【题型】解答题　【知识点】立体几何　【难度】medium
刻画空间的弯曲性是几何研究的重要内容，用曲率刻画空间的弯曲性，规定：多面体顶点的曲率等于 \(2\pi\) 与多面体在该点的面角之和的差，其中多面体的面的内角叫做多面体的面角，角度用弧度制。例如：正四面体每个顶点均有 3 个面角，每个面角均为 \(\frac{\pi}{3}\)，故其各个顶点的曲率均为 \(2\pi - 3 \times \frac{\pi}{3} = \pi\)。如图，在直三棱柱 \(ABC-A_1B_1C_1\) 中，点 \(A\) 的曲率为 \(\frac{2\pi}{3}\)，\(N\)，\(M\) 分别为 \(AB\)，\(CC_1\) 的中点，且 \(AB = AC\)，\(AA_1 = 2AB\).

(1) 求异面直线 \(CN\) 和 \(B_1M\) 所成角；

(2) 求二面角 \(A-MB_1-C_1\) 的正切值.
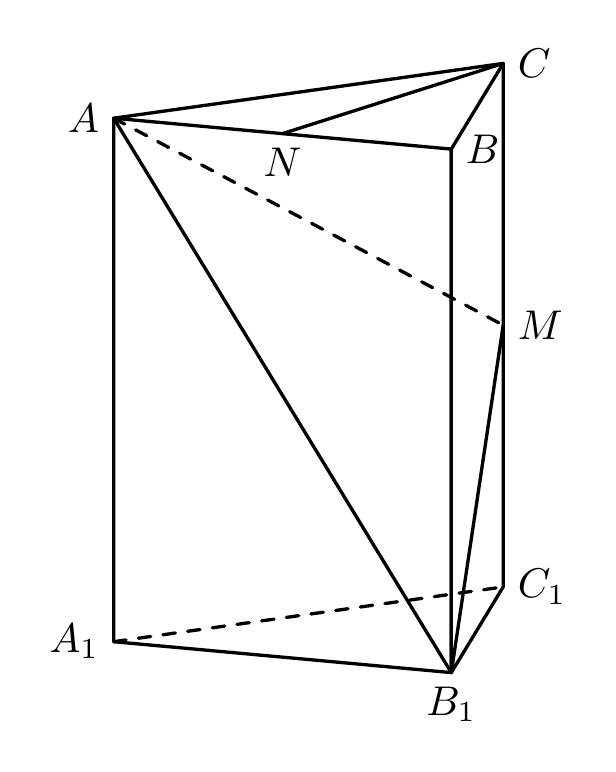
【解答】
【详解】(1) 在直三棱柱 \(ABC-A_1B_1C_1\) 中，\(AA_1 \perp\) 平面 \(ABC\)，\(AC,AB \subset\) 平面 \(ABC\)，
则 \(AA_1 \perp AC\)，\(AA_1 \perp AB\)，所以点 \(A\) 的曲率为 \(2\pi - 2 \times \frac{\pi}{2} - \angle BAC = \frac{2\pi}{3}\)，

所以 \(\angle BAC = \frac{\pi}{3}\)，所以 \(\triangle ABC\) 为正三角形.

取 \(BB_1\) 中点 \(P\)，连 \(CP\)，
则 \(CM \parallel B_1P\)，\(CM = B_1P\)，
所以四边形 \(CMB_1P\) 为平行四边形，
所以 \(CP \parallel B_1M\)，

所以 \(\angle PCN\) 即为异面直线 \(CN\) 和 \(B_1M\) 所成角.

设 \(AB = AC = 1\)，则可得 \(CN = \frac{\sqrt{3}}{2}\)，\(CP = \sqrt{2}\)，\(NP = \frac{\sqrt{5}}{2}\)，
\[
\cos\angle PCN = \frac{CP^2 + CN^2 - NP^2}{2CP \cdot CN} = \frac{\sqrt{6}}{4},
\]
即异面直线 \(CN\) 和 \(B_1M\) 所成角为 \(\arccos\frac{\sqrt{6}}{4}\).

(2) 取 \(BC\) 的中点 \(F\)，连接 \(AF\)，则 \(AF \perp BC\)，
因为 \(BB_1 \perp\) 平面 \(ABC\)，\(AF \subset\) 平面 \(ABC\)，所以 \(BB_1 \perp AF\)，
因为 \(BB_1 \cap BC = B\)，\(BB_1,BC \subset\) 平面 \(BB_1C_1\)，所以 \(AF \perp\) 平面 \(BB_1C_1\)，
所以 \(AF \perp MB_1\)，

过 \(F\) 作 \(MB_1\) 的垂线，垂足为 \(H\)，连接 \(AH\)，

则 \(MB_1 \perp FH\)，又 \(AF \cap FH = F\)，\(AF,FH \subset\) 平面 \(AFH\)，所以 \(MB_1 \perp\) 平面 \(AFH\)，
又 \(AH \subset\) 平面 \(AFH\)，所以 \(AH \perp MB_1\)，

所以 \(\angle AHF\) 为二面角 \(A-MB_1-C_1\) 的平面角的补角.
设 \(AB = 2\)，则 \(AF = \sqrt{3}\)，\(EF = 1 + 2 = 3\)，\(ME = 2\sqrt{2}\)。

由等面积法可得 \(\frac{1}{2}ME \cdot FH = \frac{1}{2}EF \cdot CM\)，则 \(FH = \frac{EF \cdot CM}{ME} = \frac{3 \times 2}{2\sqrt{2}} = \frac{3}{\sqrt{2}}\)，
\[
\tan\angle AHF = \frac{AF}{FH} = \frac{\sqrt{6}}{3},
\]
故二面角 \(A-MB_1-C_1\) 的正切值为 \(-\frac{\sqrt{6}}{3}\).
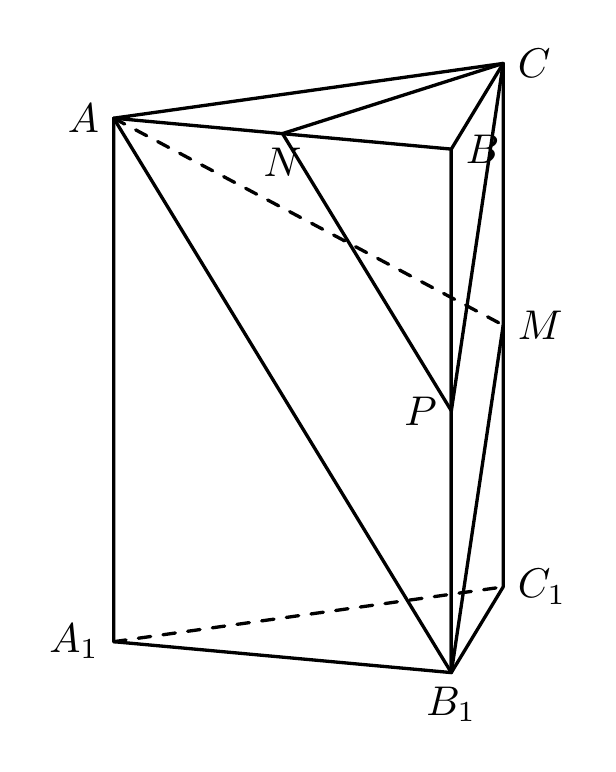
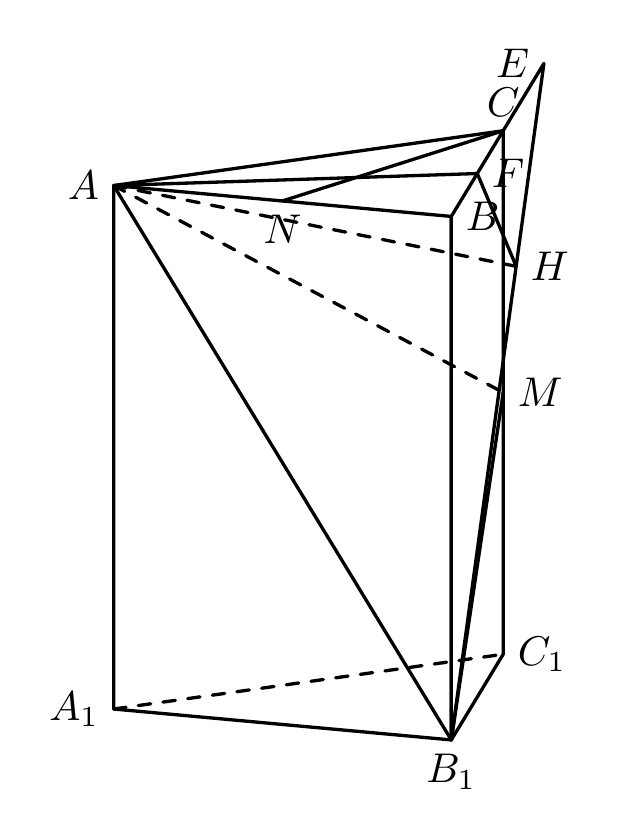